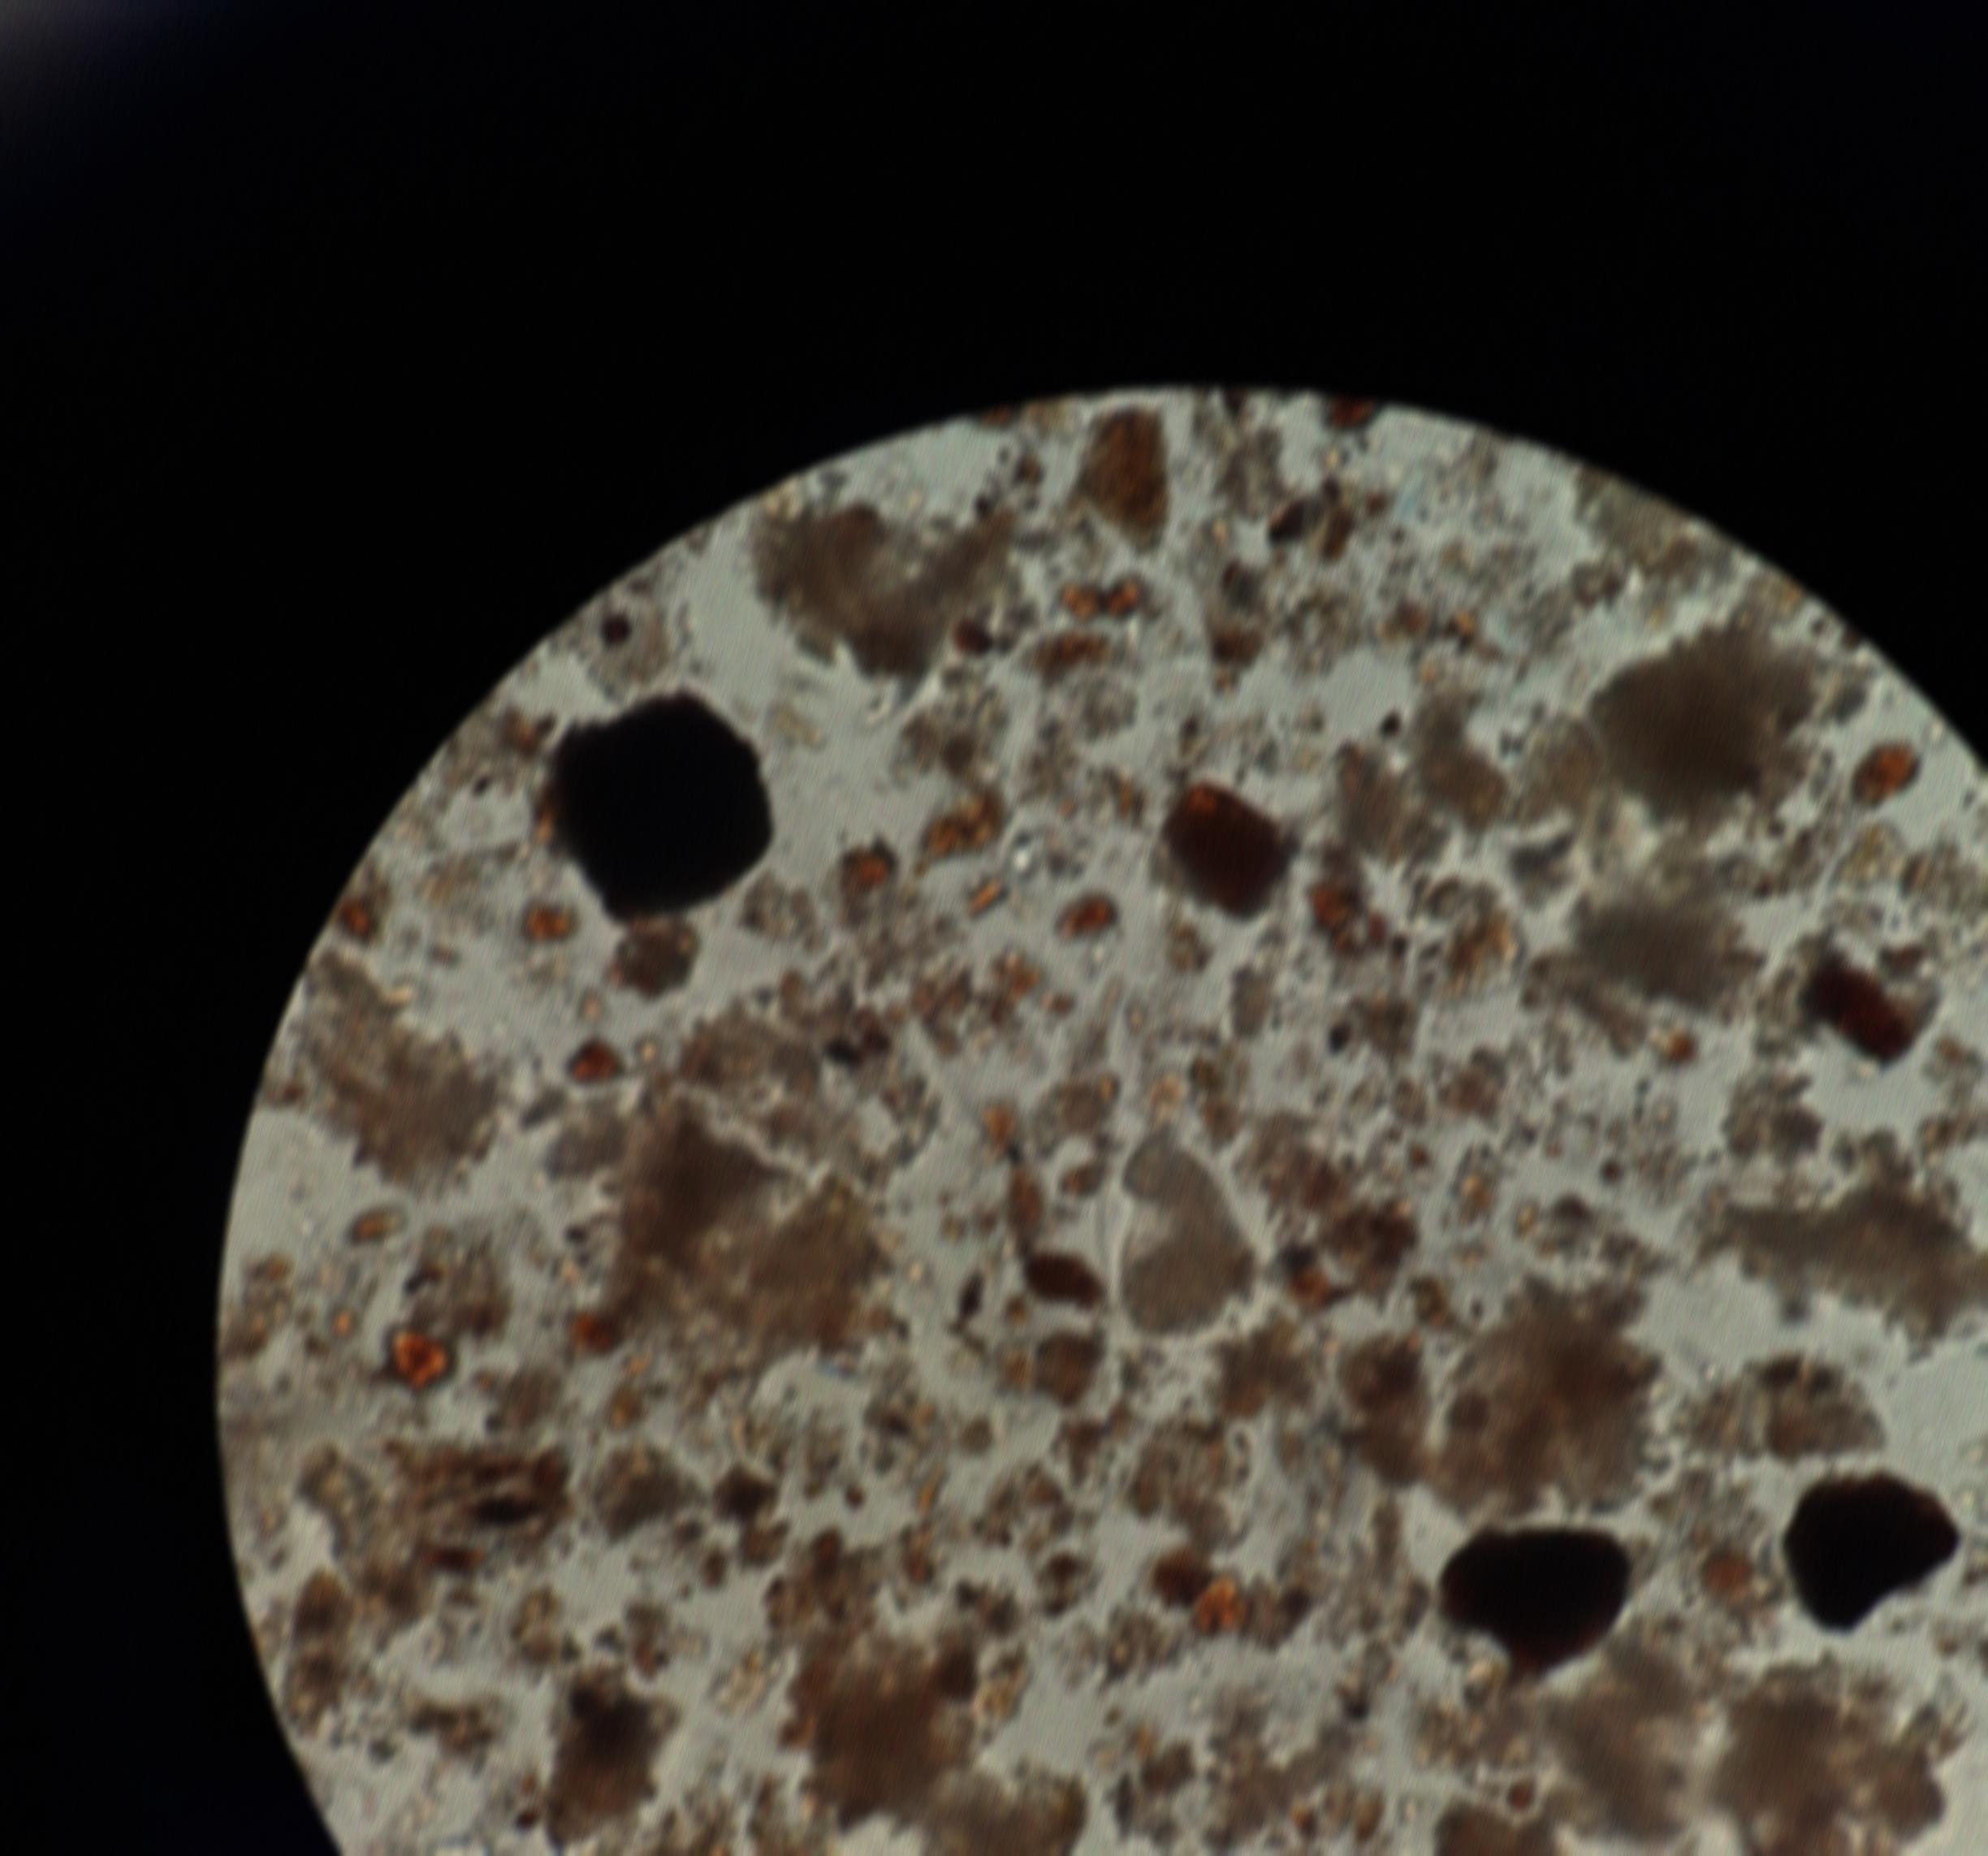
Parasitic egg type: Hookworm egg